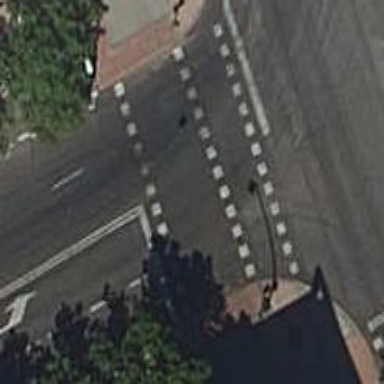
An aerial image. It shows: Asphalt footway with zebra crossing.